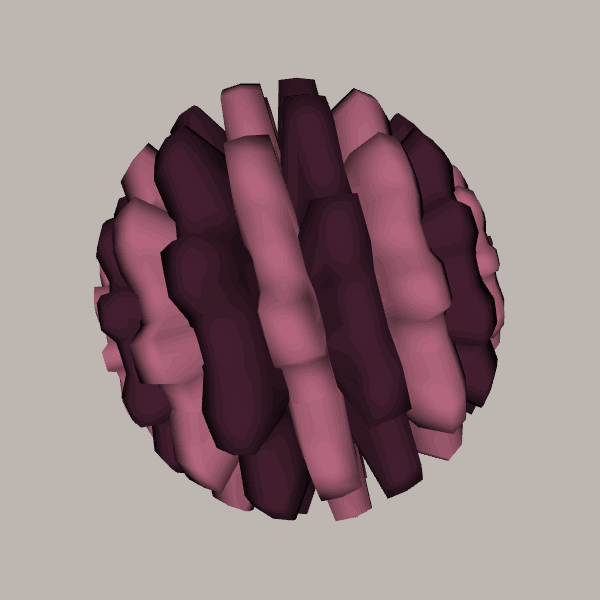
Background: light